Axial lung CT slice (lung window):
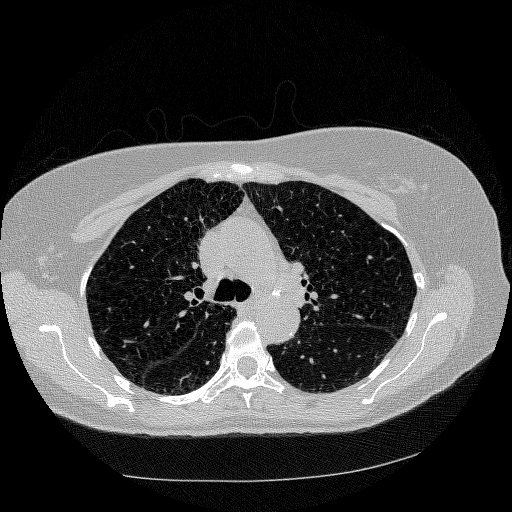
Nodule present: no